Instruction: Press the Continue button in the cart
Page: cart
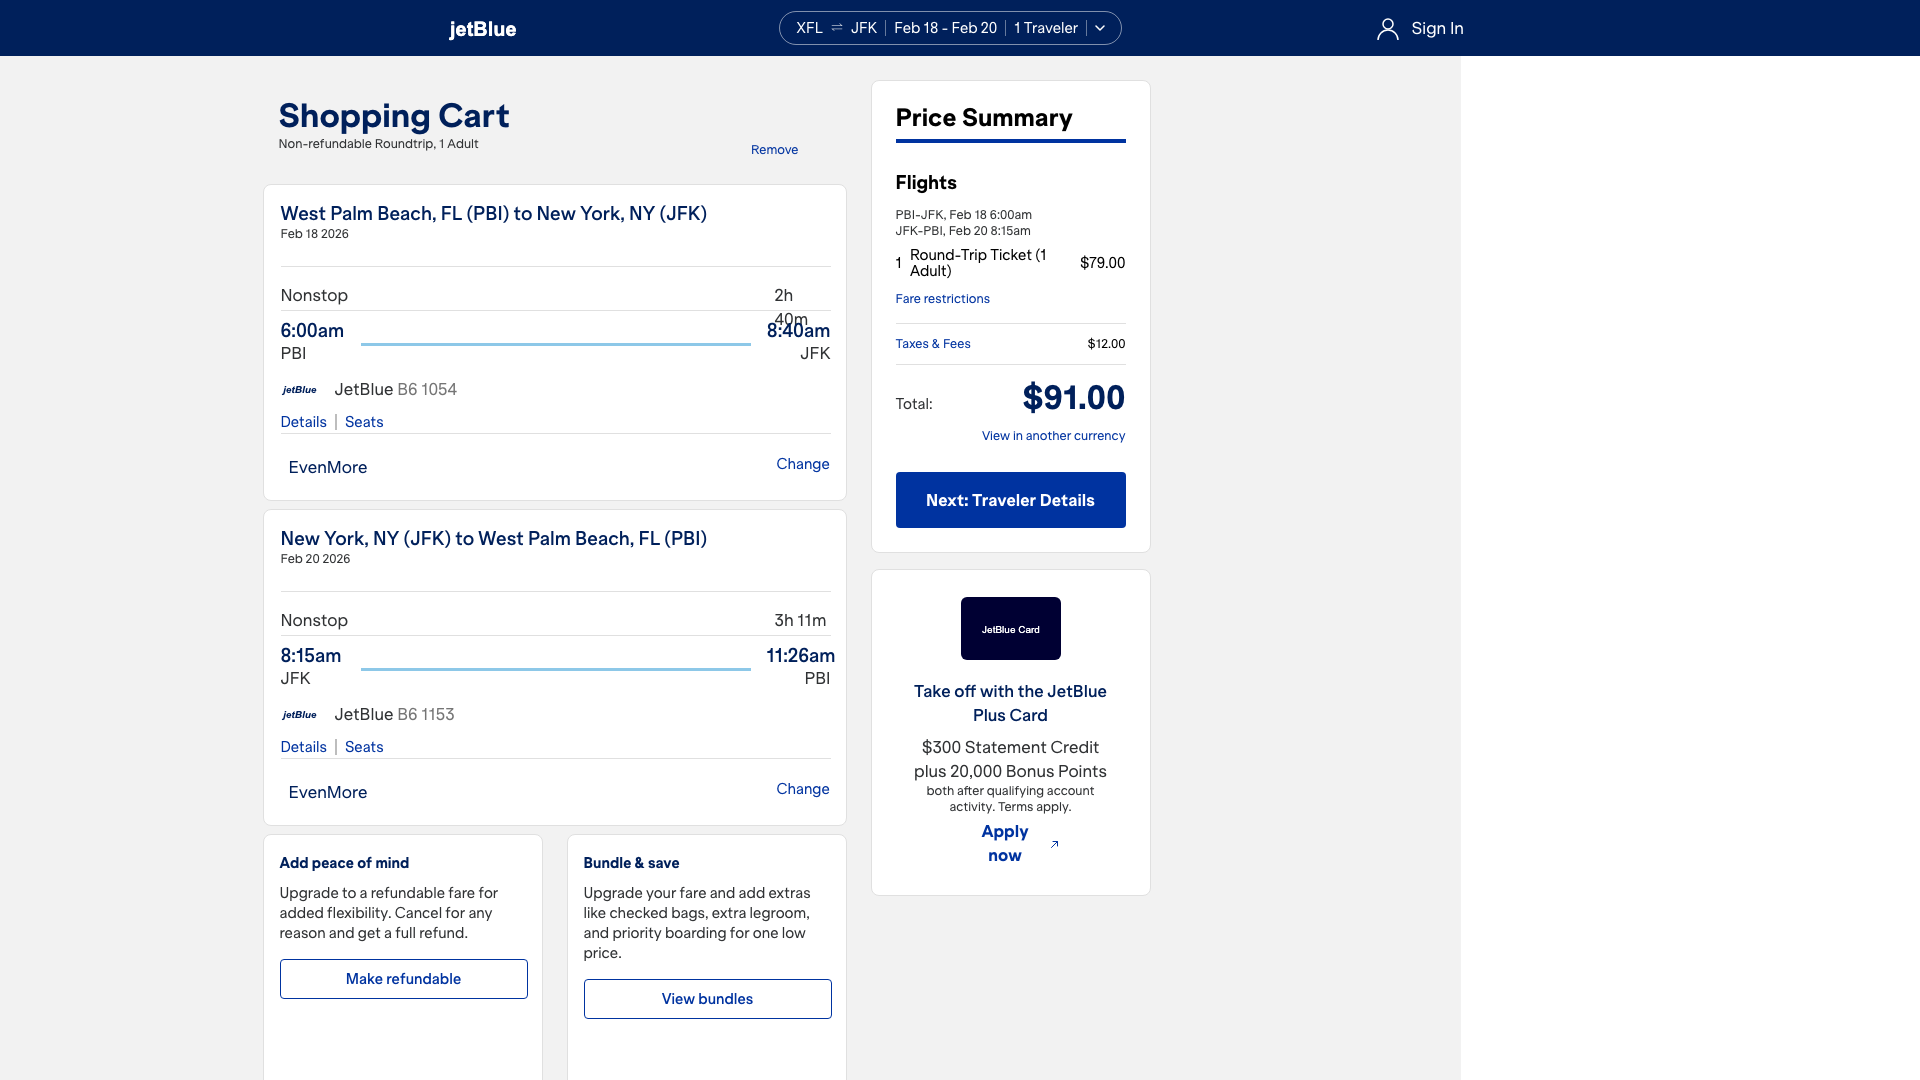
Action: click